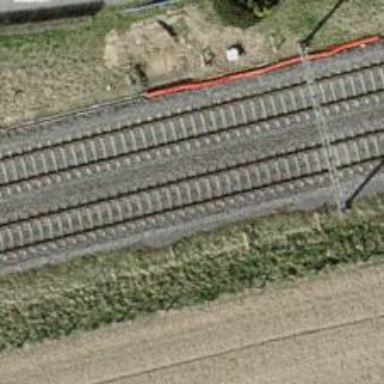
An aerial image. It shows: Railway signal.